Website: crate-barrel
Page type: billing-address
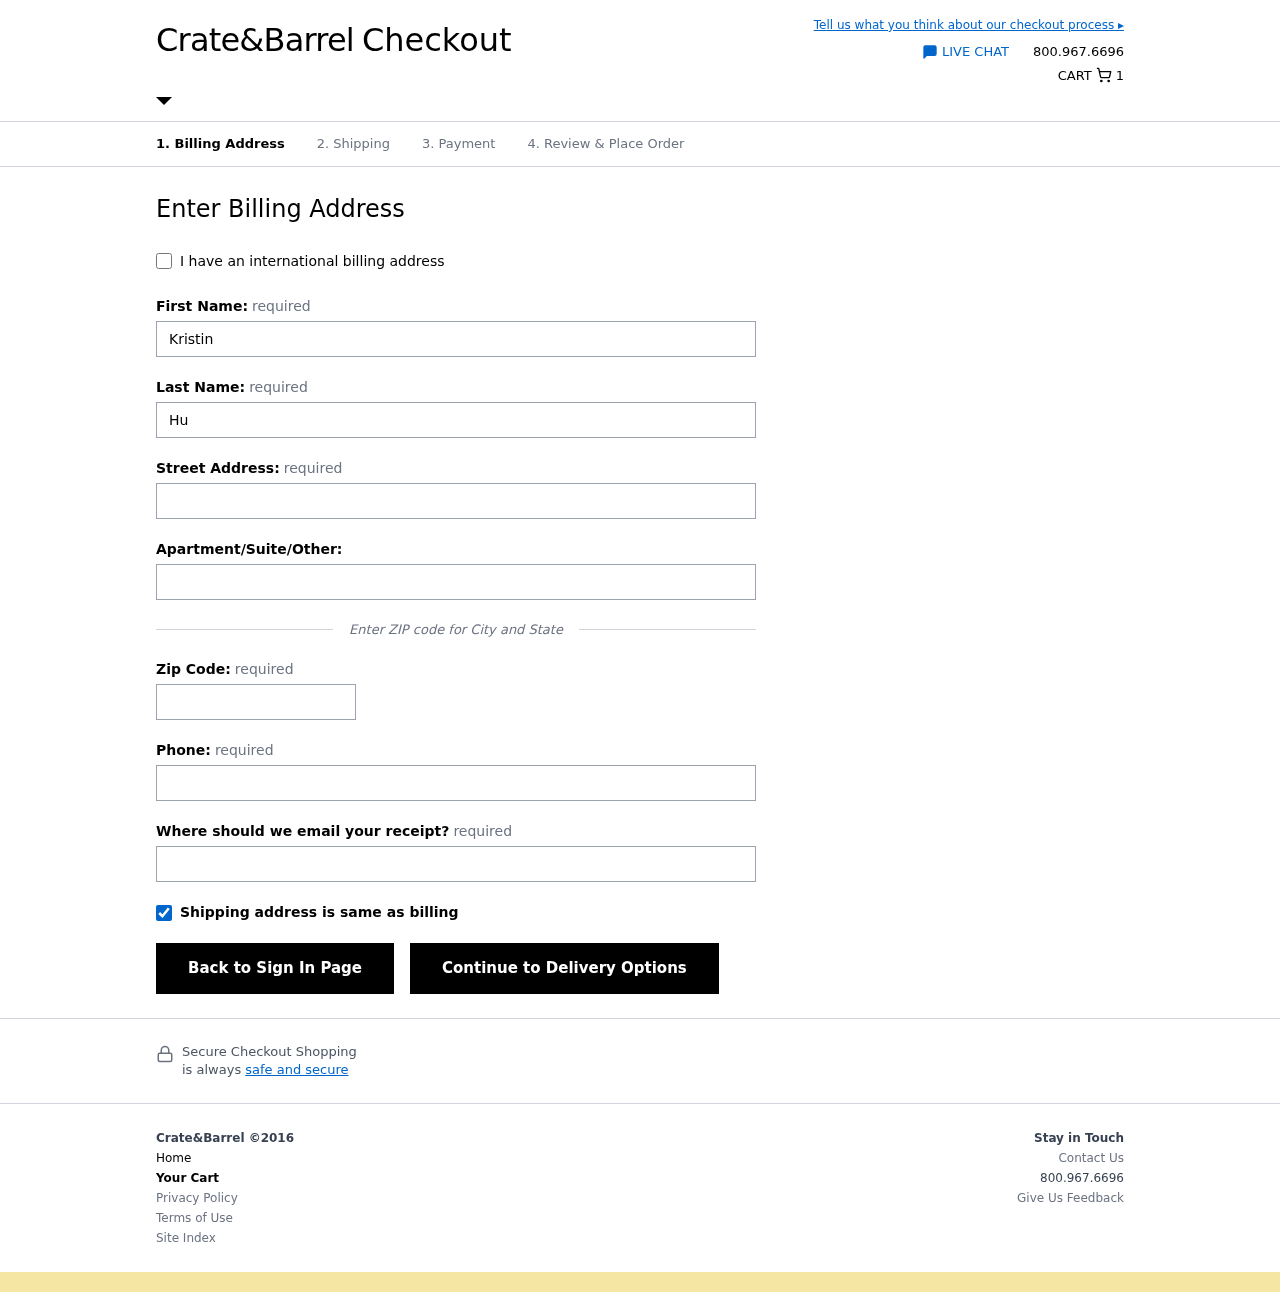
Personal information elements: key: PII_EMAIL
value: kristinhubbard@yahoo.com
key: PII_FIRSTNAME
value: Kristin
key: PII_LASTNAME
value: Hubbard
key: PII_PHONE
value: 7842538350
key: PII_POSTCODE
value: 14433
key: PII_STREET
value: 65366 Michelle Wall
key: PII_STREET2
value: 07729 Charles Knoll Apt. 018
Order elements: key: ORDER_NUM_ITEMS
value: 1